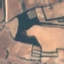
Land use / land cover: PermanentCrop